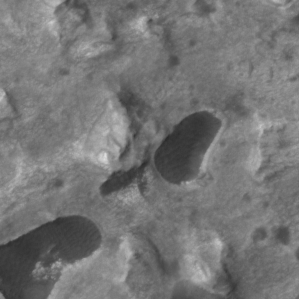
Label: non_frost